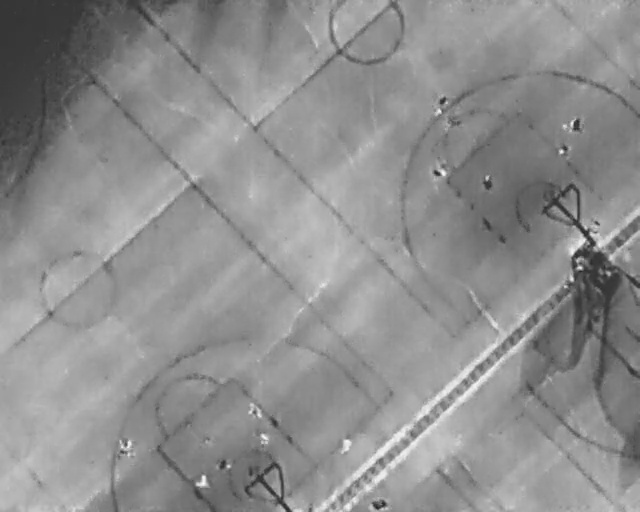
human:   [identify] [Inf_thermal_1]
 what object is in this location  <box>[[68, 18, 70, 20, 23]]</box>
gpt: <ref>1 medium person at the top</ref>